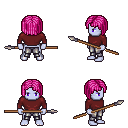
a pixel art fantasy rpg character, male body template, dark elf, purple skin, maroon long-sleeve shirt, metal pants, pink pageboy hairstyle, spear, four views (front, back, left, right), 2x2 character sprite sheet, small pixel art, hard edges, no anti-aliasing